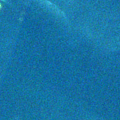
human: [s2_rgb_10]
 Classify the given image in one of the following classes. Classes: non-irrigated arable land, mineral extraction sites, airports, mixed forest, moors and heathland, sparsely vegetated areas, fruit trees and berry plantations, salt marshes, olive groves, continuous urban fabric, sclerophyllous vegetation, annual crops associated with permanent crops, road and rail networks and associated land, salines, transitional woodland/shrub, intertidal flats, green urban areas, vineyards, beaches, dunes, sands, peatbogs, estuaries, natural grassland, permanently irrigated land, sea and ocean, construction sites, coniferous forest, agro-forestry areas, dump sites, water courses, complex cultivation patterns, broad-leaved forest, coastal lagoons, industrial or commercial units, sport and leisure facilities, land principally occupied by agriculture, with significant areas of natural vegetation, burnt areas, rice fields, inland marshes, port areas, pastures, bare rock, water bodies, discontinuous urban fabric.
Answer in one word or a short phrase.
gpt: sea and ocean